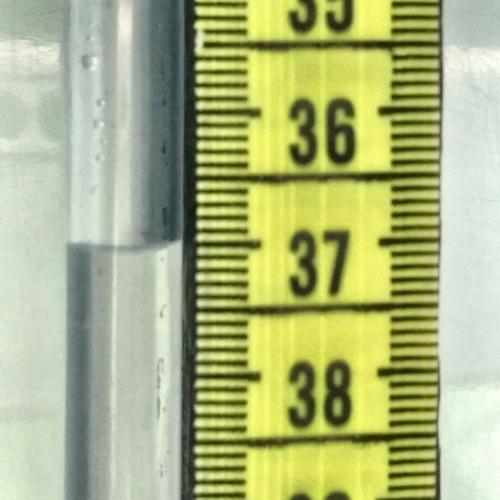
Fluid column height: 37.0 cm